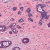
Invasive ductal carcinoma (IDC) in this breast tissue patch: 0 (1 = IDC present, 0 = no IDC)